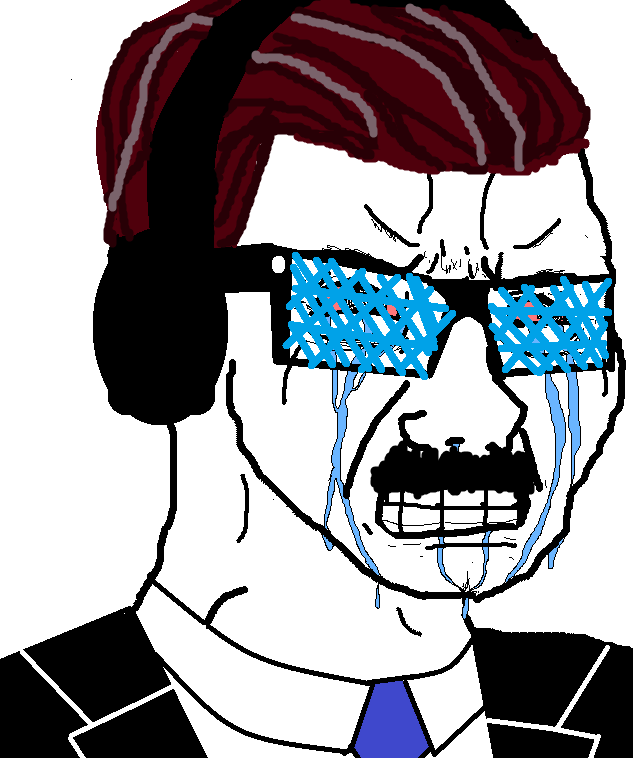
Label: 5_Crying_Wojak